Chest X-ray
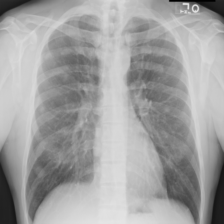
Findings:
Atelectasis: negative
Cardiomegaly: negative
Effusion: negative
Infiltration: negative
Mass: negative
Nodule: negative
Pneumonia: negative
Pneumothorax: negative
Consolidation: negative
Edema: negative
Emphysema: negative
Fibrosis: negative
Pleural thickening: negative
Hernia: negative